Question: I have a situation with my MVC2 app where I have multiple pages that need to submit different information, but all need to end up at the same page. In my old Web Forms app, I'd have just accomplished this in my btnSave_Click delegate with a Redirect.
, each of which need to be from their completely different product pages. I'm not going to get into why or how they're different, just suffice to say, they're totally different. . But it should be noted, that view without having to submit any products to add to the cart.
Here's a diagram of what I'm trying to accomplish, and how I I need to handle it:

It seems like a common scenario, but I haven't seen any examples of how I should handle this.
Thank you all in advance.
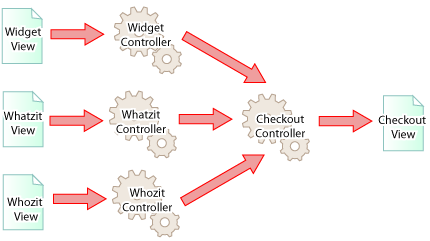
Answer: Yes, this is certainly one way to handle it. If your widgets, whatzits, and whozits views are really that different, than it's probably not worth it to try any sort of inheritance scheme or smart view that is capable of displaying any of them depending on what's passed in as the view model.
If you're asking for how to handle the redirect, you should probably use RedirectToAction("Action", "Checkout") when handling the save actions on your widget, whatzit, and whozit controllers.